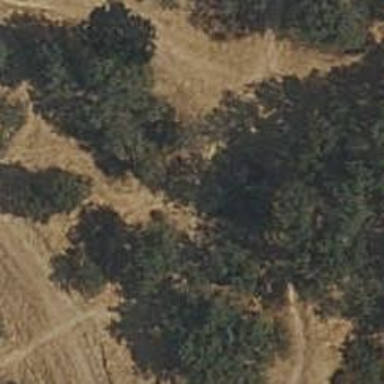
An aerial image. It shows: Dirt path.